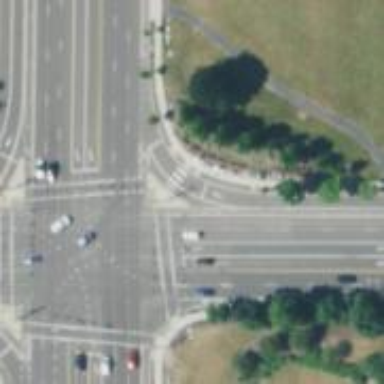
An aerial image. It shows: Traffic island located on footway.